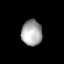
Tissue: prostate
Cell type: T cells
Senescence score: 0.3432
Nuclear area (px): 516
Mean DAPI intensity: 168.343